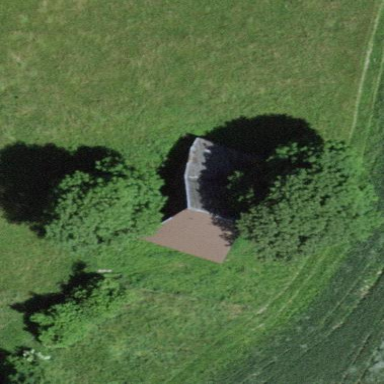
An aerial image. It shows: Rural barn.